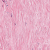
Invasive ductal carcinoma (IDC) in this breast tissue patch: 0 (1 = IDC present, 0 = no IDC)